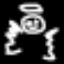
Label: angel